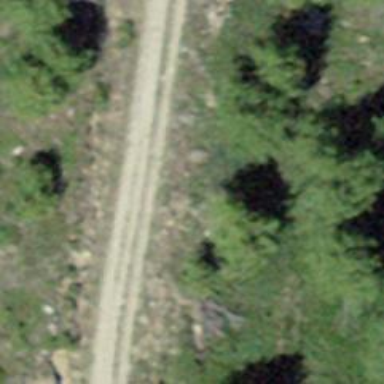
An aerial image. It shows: Track road with grade3 tracktype.